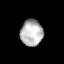
Tissue: lung
Cell type: Epithelial cells
Senescence score: 0.142
Nuclear area (px): 578
Mean DAPI intensity: 181.272